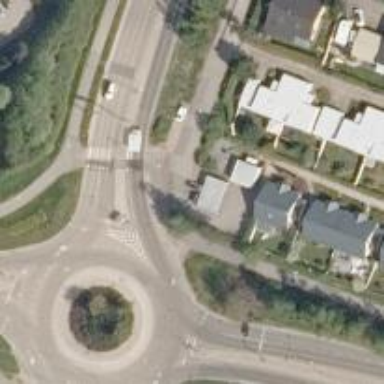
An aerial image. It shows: Uncontrolled crossing on the road.